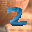
Label: 2